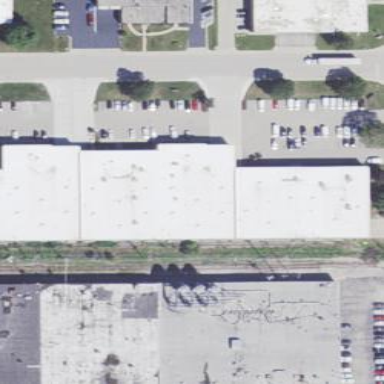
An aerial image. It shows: Industrial building.